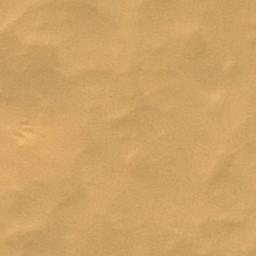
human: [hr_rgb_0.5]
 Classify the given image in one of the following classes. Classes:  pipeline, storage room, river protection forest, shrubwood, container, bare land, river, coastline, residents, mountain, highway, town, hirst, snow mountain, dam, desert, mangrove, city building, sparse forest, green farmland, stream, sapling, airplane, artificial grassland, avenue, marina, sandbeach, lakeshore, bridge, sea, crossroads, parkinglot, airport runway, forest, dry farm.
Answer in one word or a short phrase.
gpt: desert